Field crop: maize
Growth stage: 2
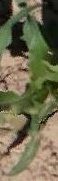
Species: maize